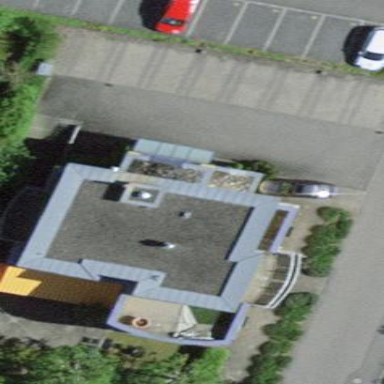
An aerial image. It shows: Building housing restaurant and hotel.